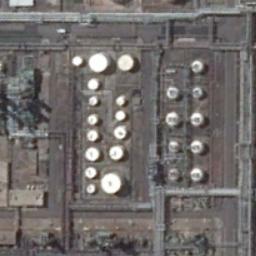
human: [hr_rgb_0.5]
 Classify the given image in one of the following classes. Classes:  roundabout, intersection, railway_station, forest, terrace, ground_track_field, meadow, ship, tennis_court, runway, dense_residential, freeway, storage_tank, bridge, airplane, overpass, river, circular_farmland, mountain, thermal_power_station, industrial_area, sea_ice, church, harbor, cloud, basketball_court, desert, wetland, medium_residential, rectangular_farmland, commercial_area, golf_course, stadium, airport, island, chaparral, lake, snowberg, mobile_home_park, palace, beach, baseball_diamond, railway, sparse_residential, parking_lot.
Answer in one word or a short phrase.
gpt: storage_tank